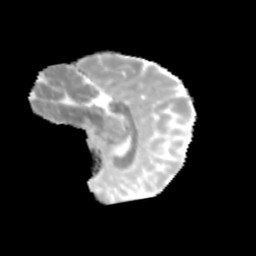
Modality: MD
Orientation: sagittal
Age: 10
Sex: female
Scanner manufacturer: siemens
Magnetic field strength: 3 T
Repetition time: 3.8 s
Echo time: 0.07 s